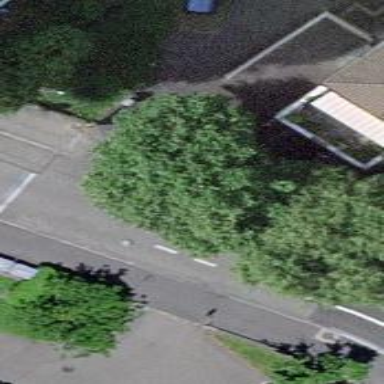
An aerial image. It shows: Asphalt road in residential area with opposite lane cycleway.